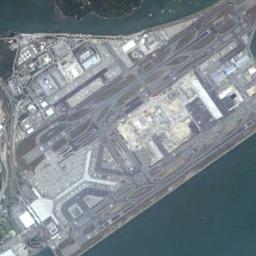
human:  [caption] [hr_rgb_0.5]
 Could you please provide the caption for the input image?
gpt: There is an airport next to some buildings surrounded by water .

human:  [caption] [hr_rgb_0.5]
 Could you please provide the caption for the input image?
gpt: A complex airport with many runways and buildings built on a small island surrounded by sea water .

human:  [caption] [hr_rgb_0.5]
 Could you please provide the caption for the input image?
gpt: The airport is built by the sea and the sea water is light blue .

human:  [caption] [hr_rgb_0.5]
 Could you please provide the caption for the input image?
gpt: An airport with some staggered runways surrounded by the sea and some buildings beside .

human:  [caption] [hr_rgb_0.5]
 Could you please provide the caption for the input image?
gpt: The airport has a maze of roads .